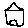
Label: house